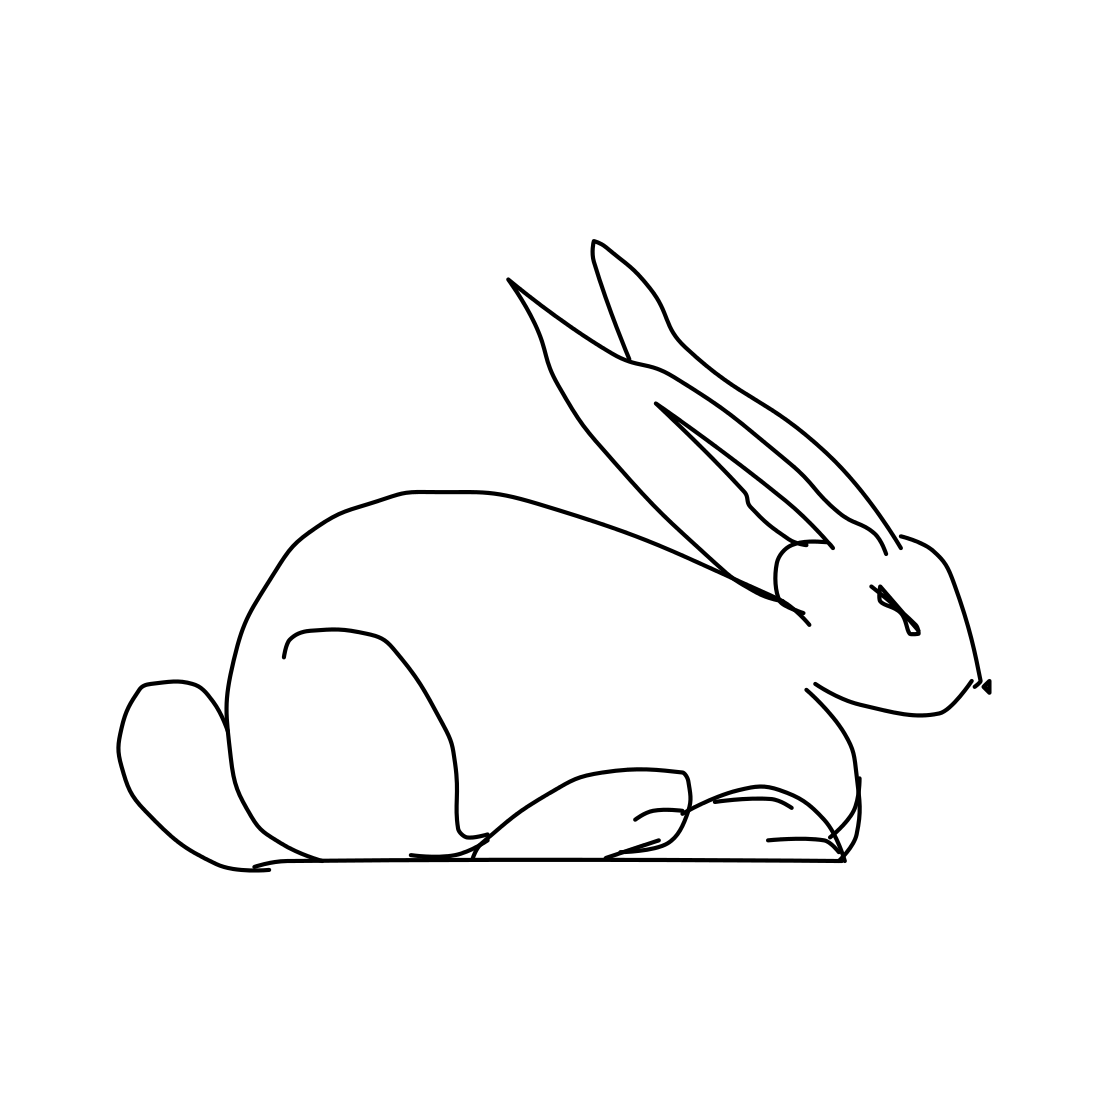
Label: rabbit